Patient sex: M
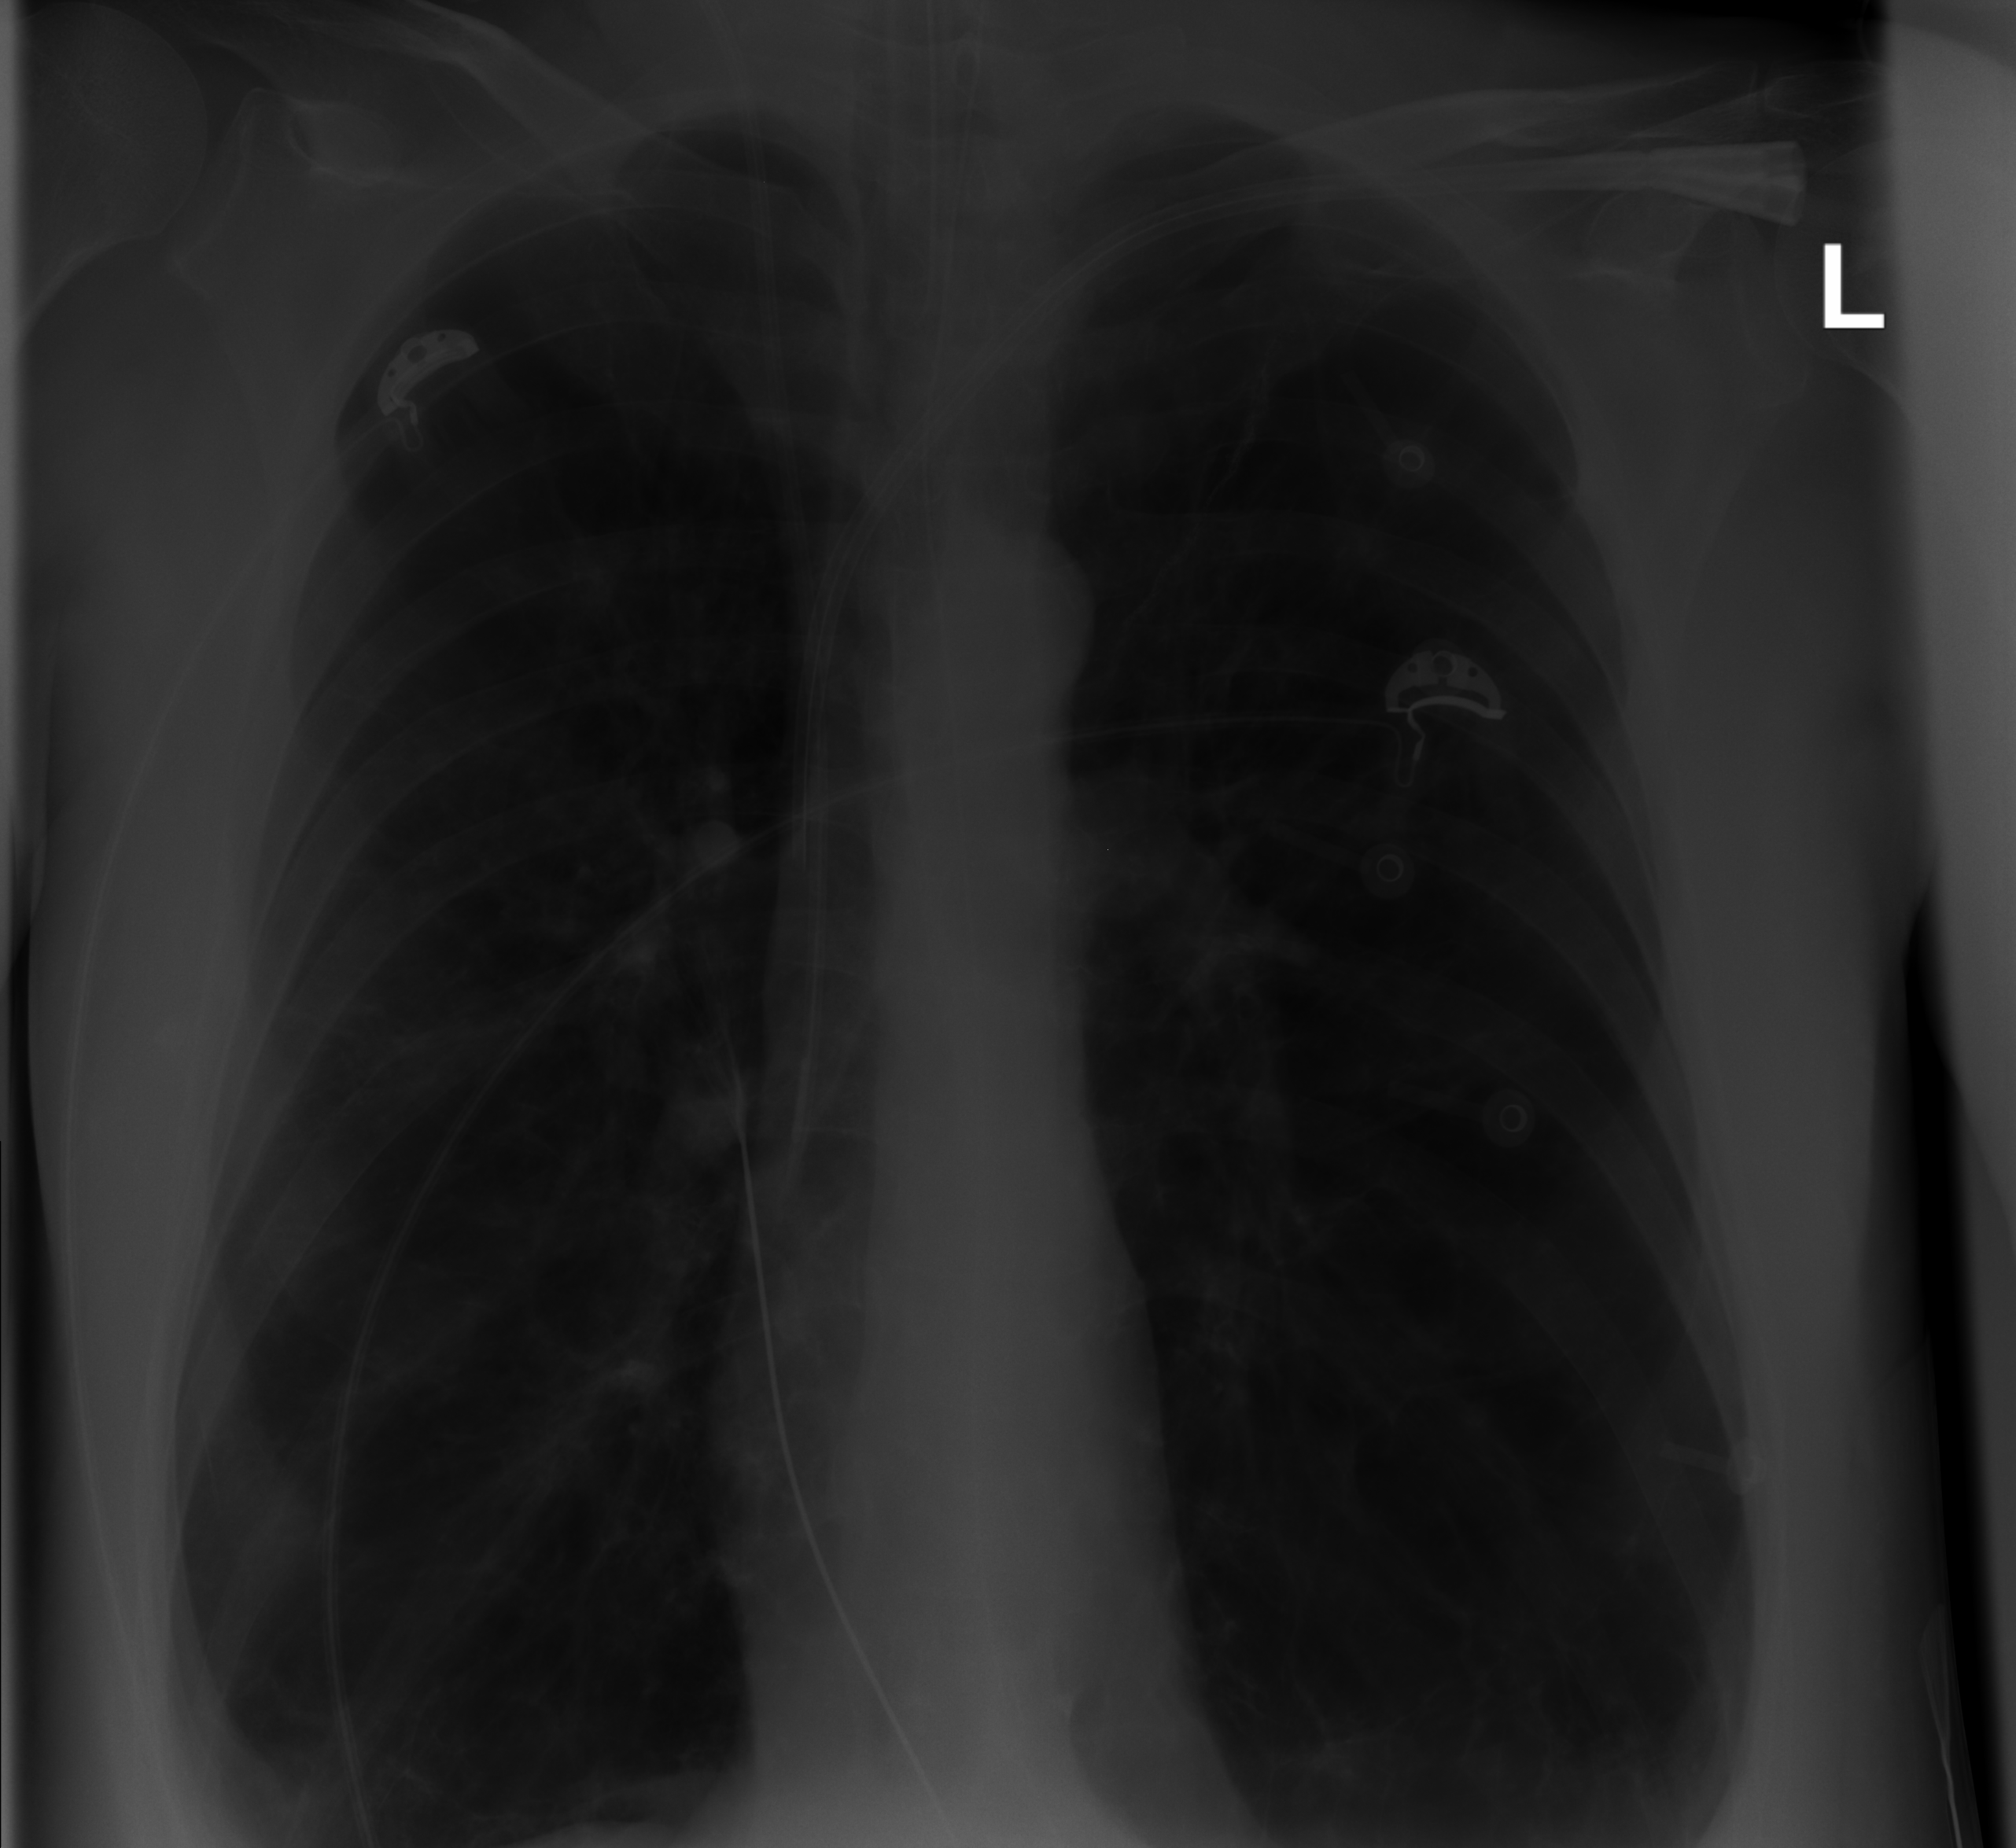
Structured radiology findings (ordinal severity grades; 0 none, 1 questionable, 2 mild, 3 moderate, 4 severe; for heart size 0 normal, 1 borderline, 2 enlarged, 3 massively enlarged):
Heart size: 0
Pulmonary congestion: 0
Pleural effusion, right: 0
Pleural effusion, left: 2
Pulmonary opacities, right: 0
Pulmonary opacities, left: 0
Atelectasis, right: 0
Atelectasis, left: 0